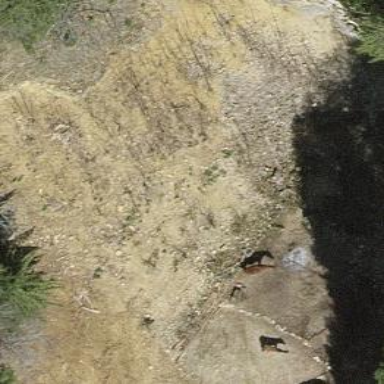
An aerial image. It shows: Abandoned quarry site.